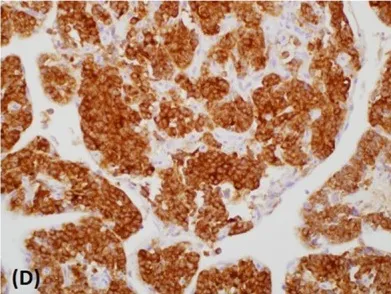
Synaptophysin.
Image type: pathology (immunostaining)